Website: ulta-beauty
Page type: customer-info-address
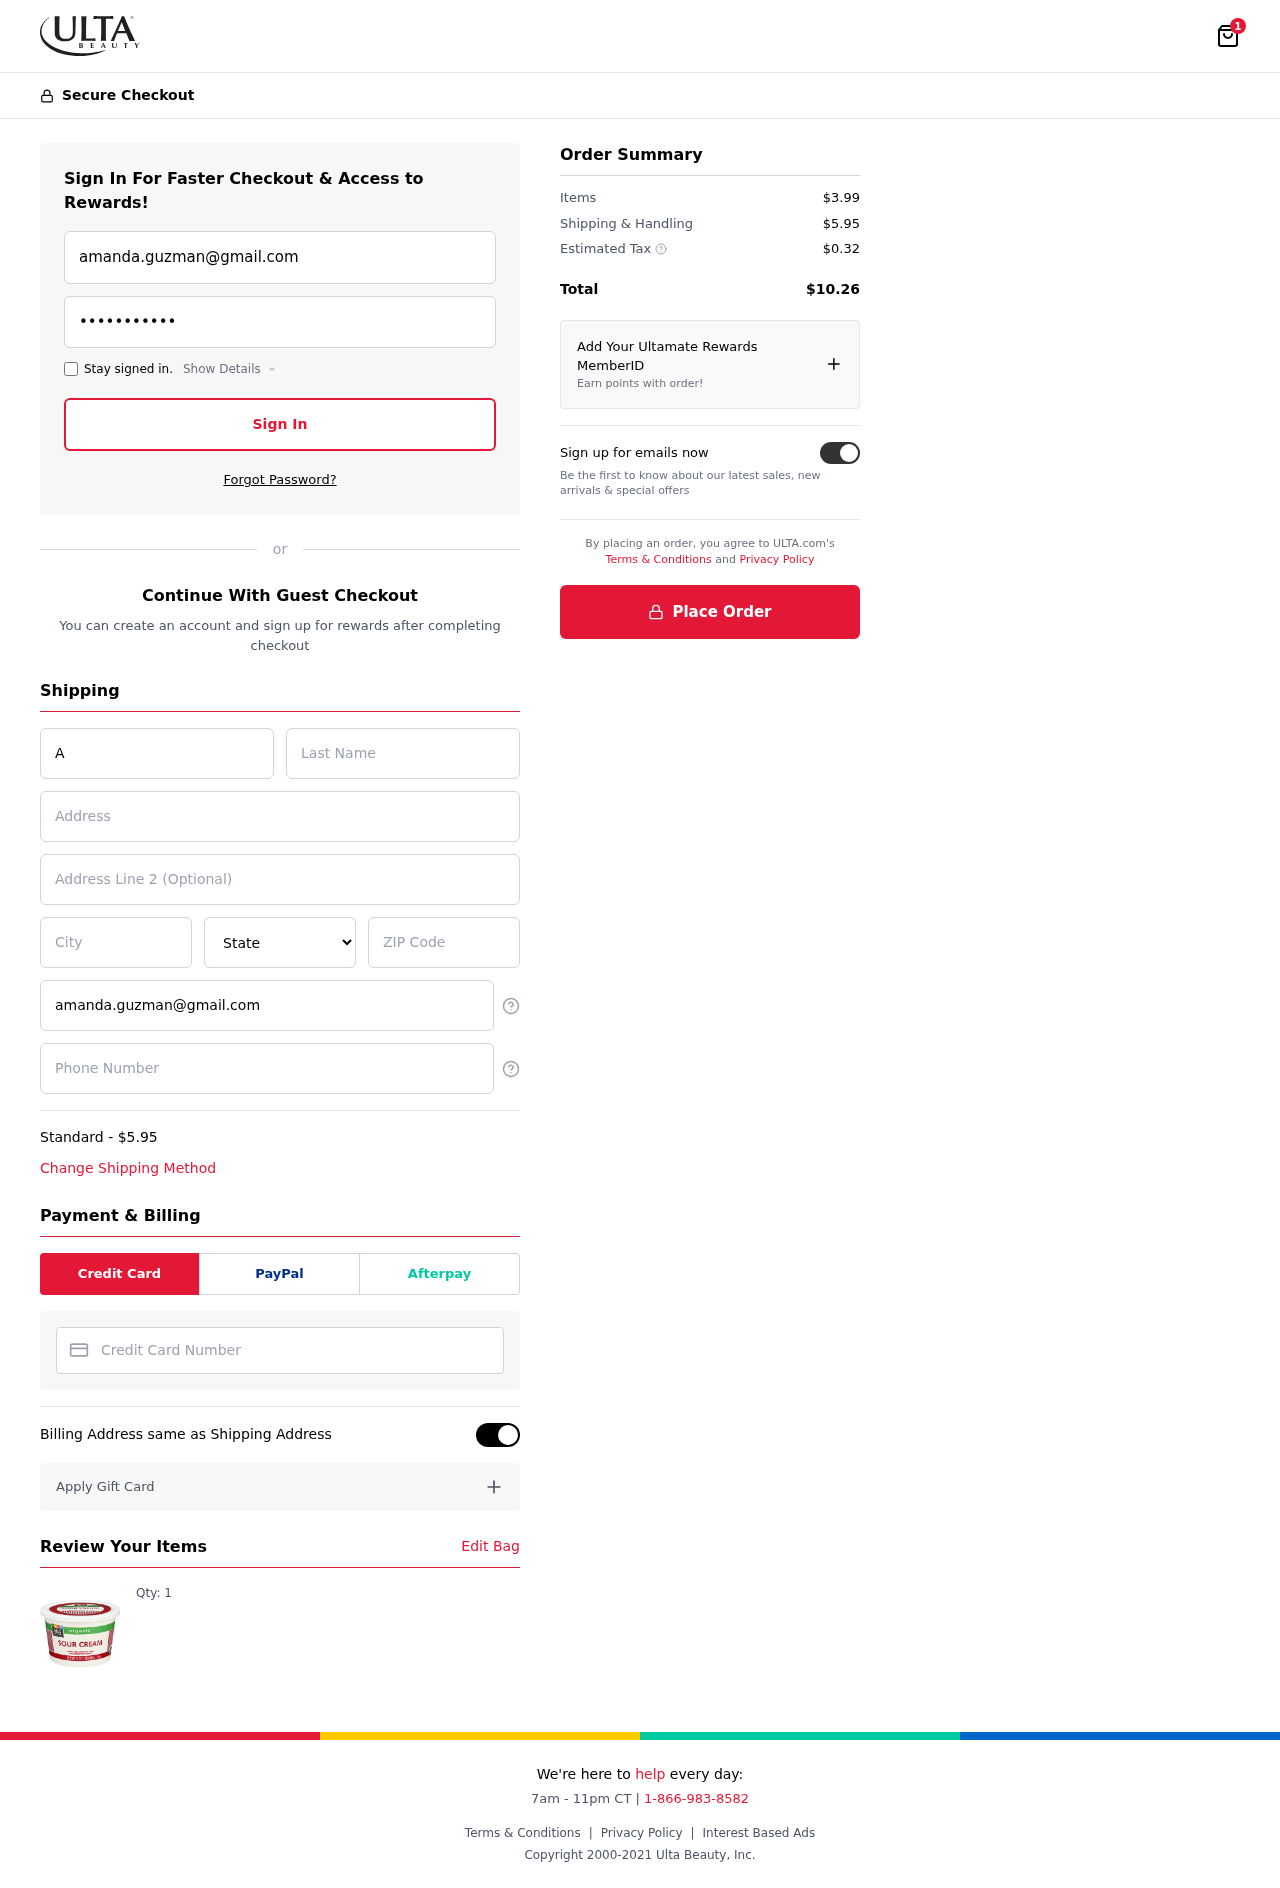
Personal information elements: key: PII_CARD_NUMBER
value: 3465 6684 5347 585
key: PII_CITY
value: Davidchester
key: PII_EMAIL
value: amanda.guzman@gmail.com
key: PII_FIRSTNAME
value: Amanda
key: PII_LASTNAME
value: Guzman
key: PII_PHONE
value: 6902676176
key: PII_POSTCODE
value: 49670
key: PII_STATE
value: Michigan
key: PII_STREET
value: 8322 Caitlin Port
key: PII_STREET2
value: Apt. 741
Product elements: key: PRODUCT1_QUANTITY
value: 1
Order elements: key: ORDER_NUM_ITEMS
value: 1
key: ORDER_SHIPPING_COST
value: $5.95
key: ORDER_ITEMS_TOTAL
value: $3.99
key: ORDER_SHIPPING_COST2
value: $5.95
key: ORDER_TAX
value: $0.32
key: ORDER_TOTAL
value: $10.26